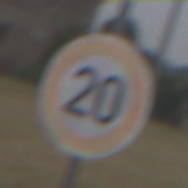
Verkehrszeichen: Geschwindigkeit20
Umgebung: Outdoor, Suburban
Tageszeit: Midday
Wetter: Overcast
Licht: Natural
Jahreszeit: NotSpecified
Kontrast: LowContrast